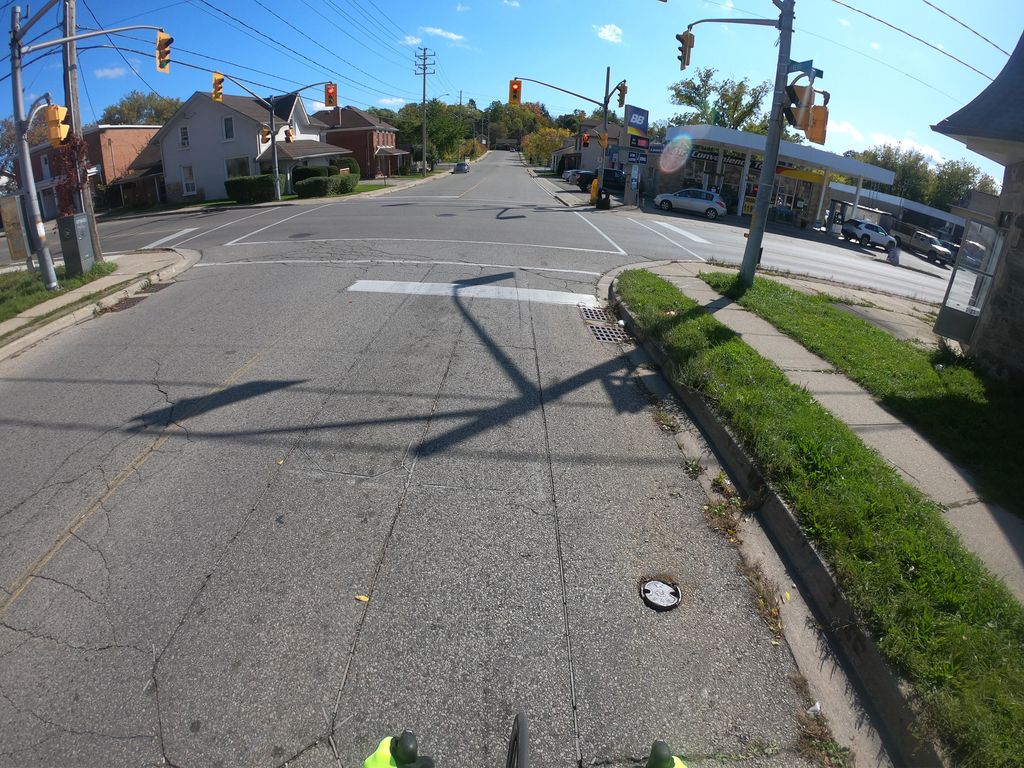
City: kitchener-waterloo